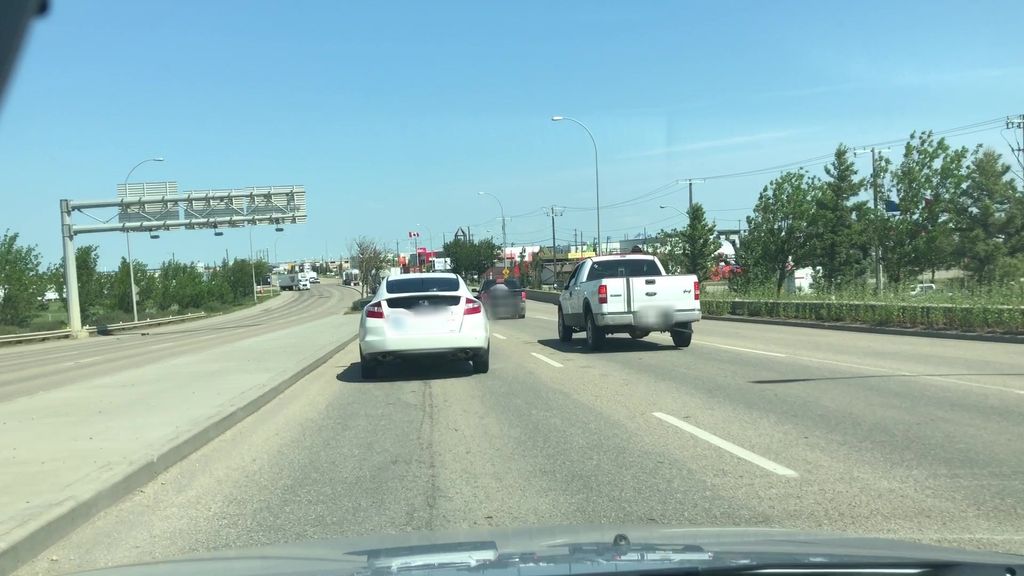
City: edmonton